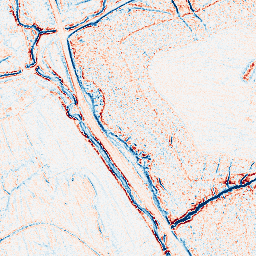
Category: edge_preserving
Decomposition family: anisotropic_diffusion
Decomposition parameters: iterations: 5
kappa: 30
gamma: 0.15
Upsampling method: quadratic
Upsampling parameters: scale: 8
Upsampling scale: 8